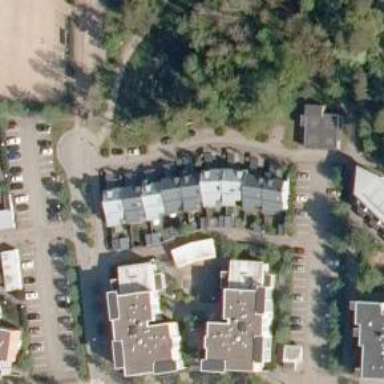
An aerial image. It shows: Living street.